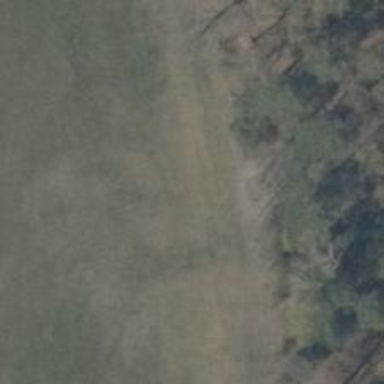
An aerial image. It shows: Grass track road with grade 5 tracktype.